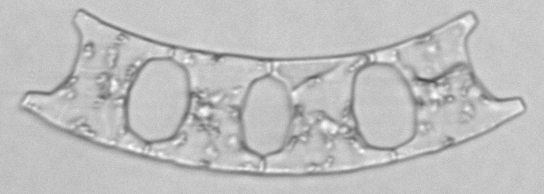
Label: Eucampia